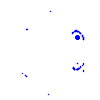
Particle: electron